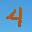
Label: 4